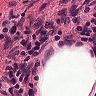
Metastatic tissue present: no